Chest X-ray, AP view. Patient: 62 years old, sex F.
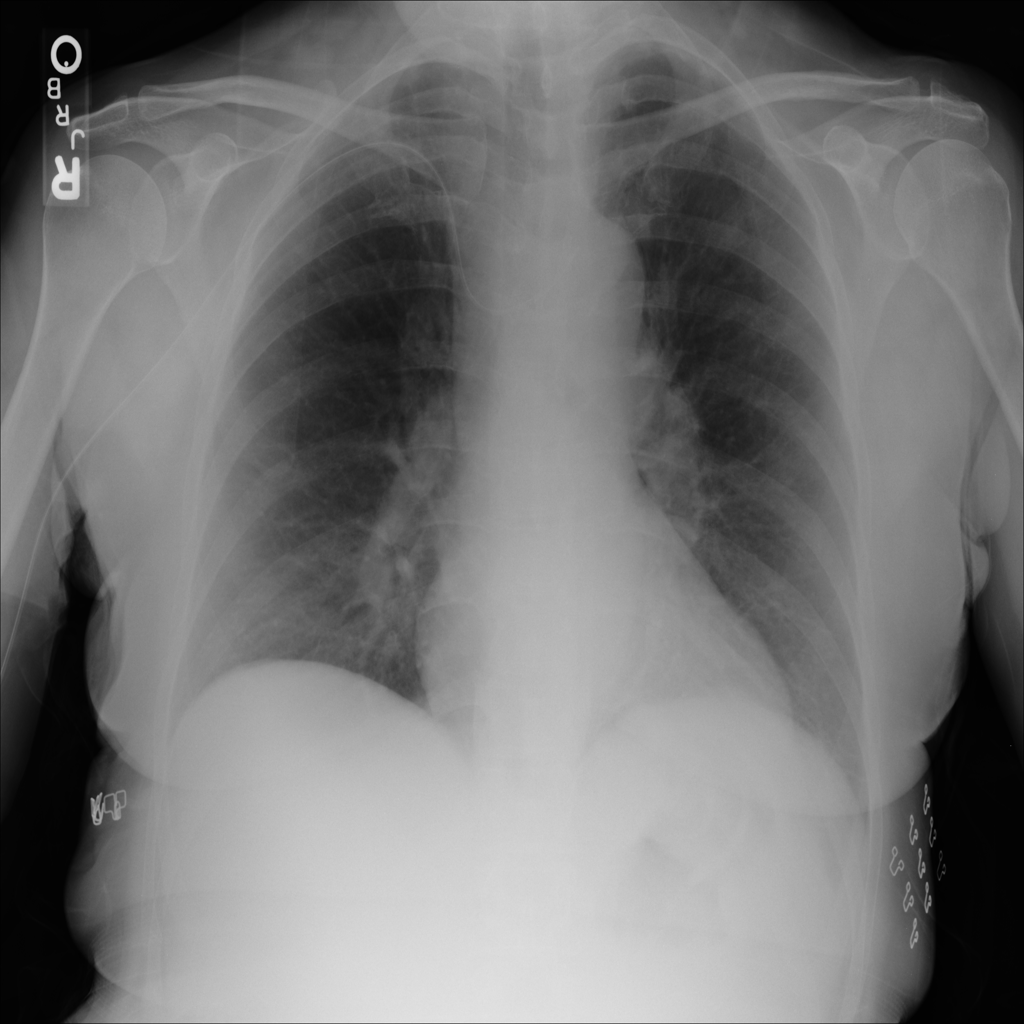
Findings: No Finding